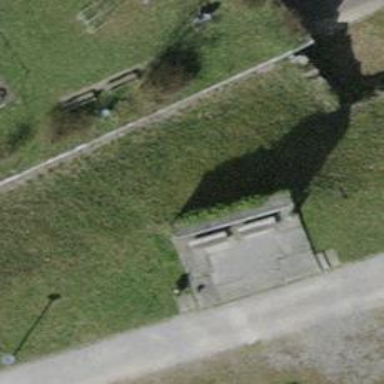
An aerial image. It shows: Bench.